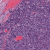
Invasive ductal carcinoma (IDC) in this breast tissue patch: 1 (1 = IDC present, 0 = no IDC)